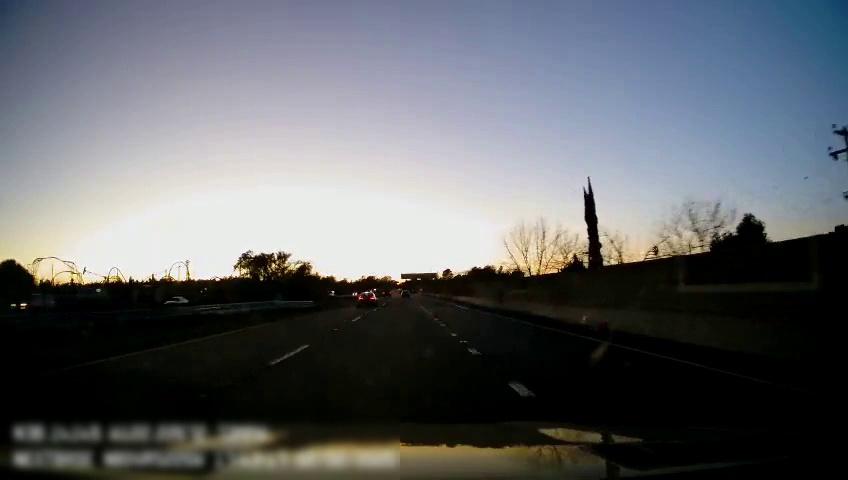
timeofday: Dusk/Dawn/Twilight
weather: Sunny
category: Drivable Space
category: Vehicles | Car
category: Vehicles | Car
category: Vehicles | Car
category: Vehicles | Car
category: Lanes | Alternate Lane
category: Lanes | Alternate Lane
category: Lanes | Alternate Lane
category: Lanes | Alternate Lane
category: Traffic | Signs